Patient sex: F
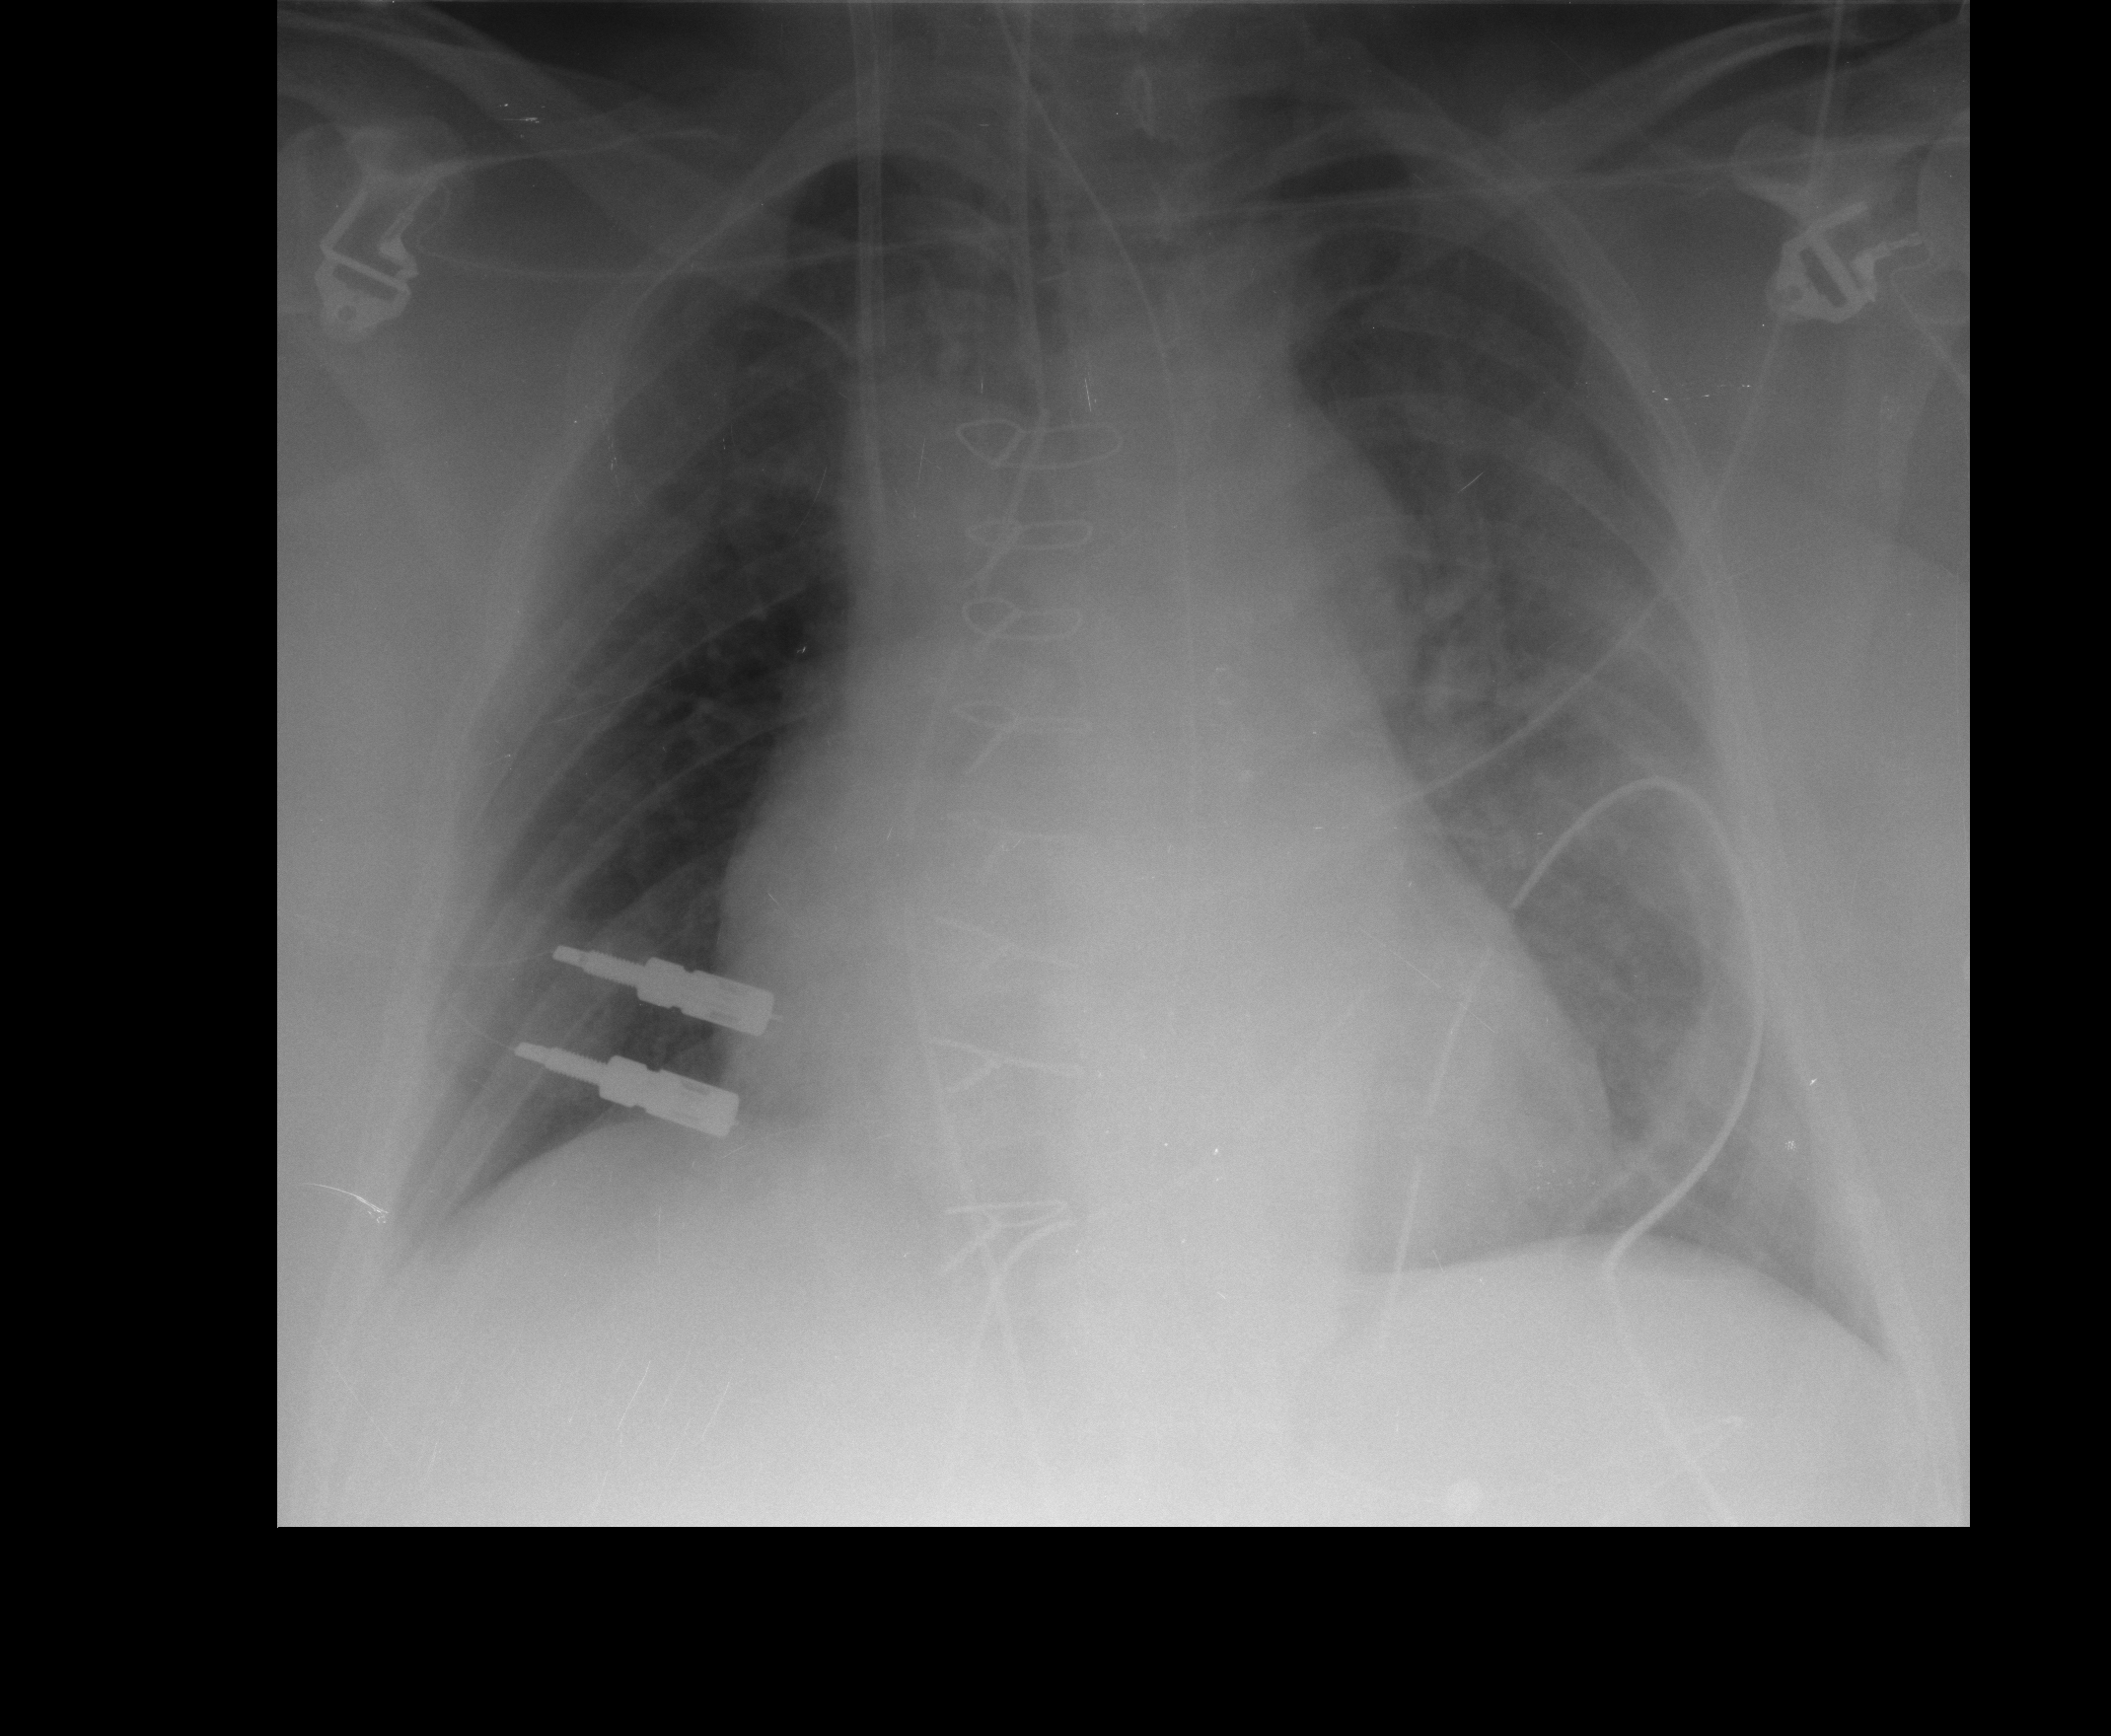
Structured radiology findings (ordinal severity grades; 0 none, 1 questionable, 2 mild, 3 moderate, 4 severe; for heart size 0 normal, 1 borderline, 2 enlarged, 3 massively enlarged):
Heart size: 2
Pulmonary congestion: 0
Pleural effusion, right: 0
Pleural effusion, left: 1
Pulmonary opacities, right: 0
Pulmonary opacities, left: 1
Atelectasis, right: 0
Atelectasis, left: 2